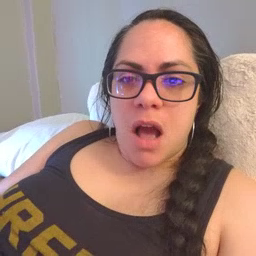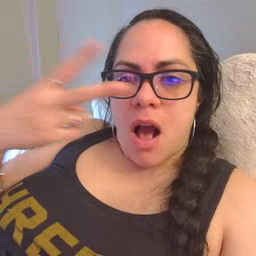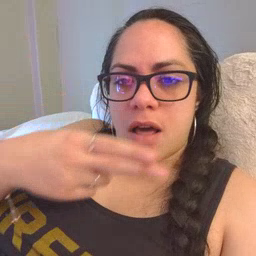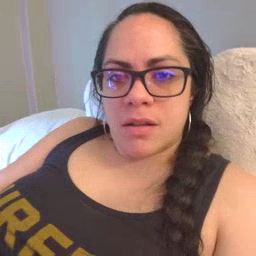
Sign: cut